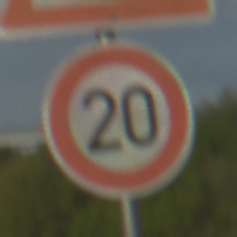
Verkehrszeichen: Geschwindigkeit20
Zusatzzeichen oben: KinderRechts
Umgebung: Outdoor, Suburban
Tageszeit: MorningAfternoon
Wetter: PartlyCloudy
Licht: Natural
Jahreszeit: NotSpecified
Kontrast: HighContrast